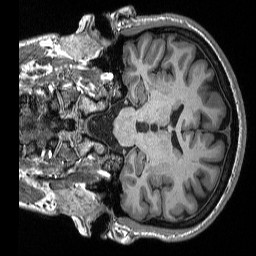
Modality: T1w
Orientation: coronal
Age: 26
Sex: male
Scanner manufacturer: siemens
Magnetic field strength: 3 T
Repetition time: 2.3 s
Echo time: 0.00298 s